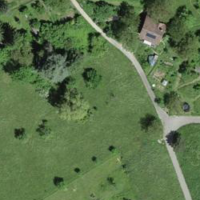
EUNIS habitat code: 25
Species observed at this site:
Campanula trachelium